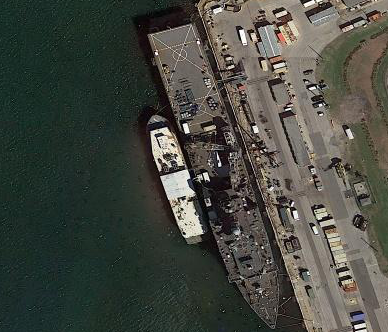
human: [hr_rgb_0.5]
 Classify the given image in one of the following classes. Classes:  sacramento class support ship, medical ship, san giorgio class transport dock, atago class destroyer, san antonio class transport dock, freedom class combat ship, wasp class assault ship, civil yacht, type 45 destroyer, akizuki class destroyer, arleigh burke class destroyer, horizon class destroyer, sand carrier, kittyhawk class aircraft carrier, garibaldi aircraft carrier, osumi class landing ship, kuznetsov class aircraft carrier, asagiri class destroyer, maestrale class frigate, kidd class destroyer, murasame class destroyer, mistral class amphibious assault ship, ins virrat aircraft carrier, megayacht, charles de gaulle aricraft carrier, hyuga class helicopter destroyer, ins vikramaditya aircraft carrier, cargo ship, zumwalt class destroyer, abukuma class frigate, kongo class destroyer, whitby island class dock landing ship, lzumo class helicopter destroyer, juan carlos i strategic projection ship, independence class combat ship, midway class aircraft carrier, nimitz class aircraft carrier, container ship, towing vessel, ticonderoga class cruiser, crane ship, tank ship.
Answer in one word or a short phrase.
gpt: Whitby Island class dock landing ship